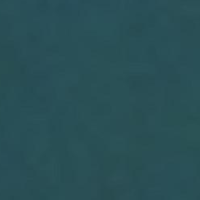
EUNIS habitat code: 14
Species observed at this site:
Phalacrocorax carbo
Tachymarptis melba
Podiceps cristatus